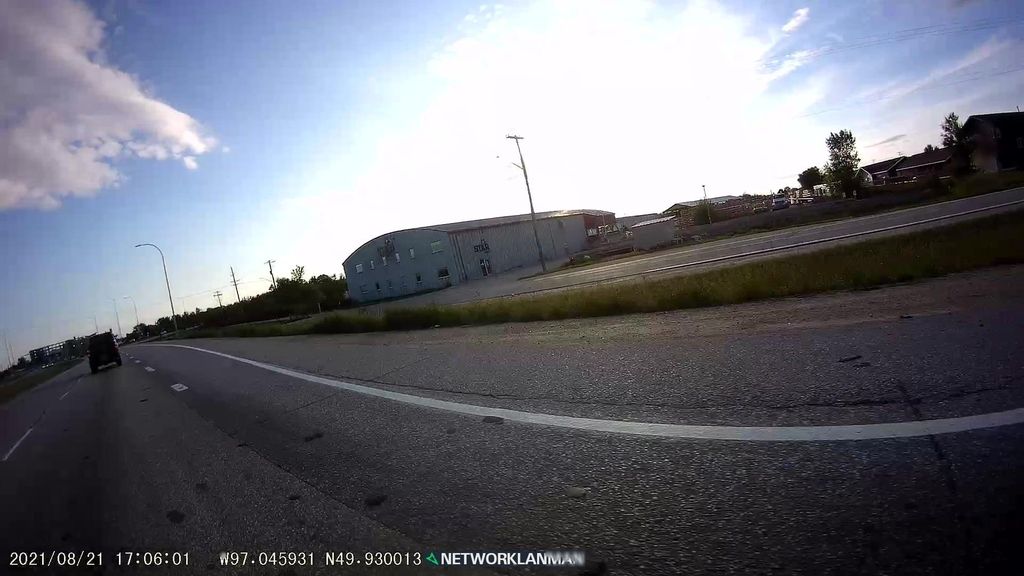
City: winnipeg